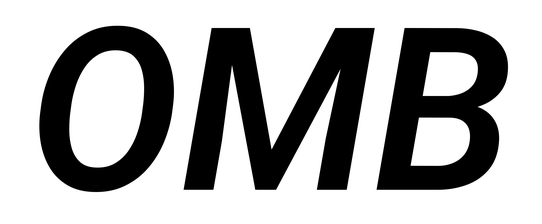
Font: Roboto-Italic_SemiBold_Italic